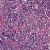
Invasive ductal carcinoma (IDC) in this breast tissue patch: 0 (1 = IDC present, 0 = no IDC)